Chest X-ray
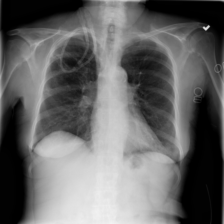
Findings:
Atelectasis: negative
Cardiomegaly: negative
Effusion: negative
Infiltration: negative
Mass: negative
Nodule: negative
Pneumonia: negative
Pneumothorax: negative
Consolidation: negative
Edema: negative
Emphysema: negative
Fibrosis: negative
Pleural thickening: negative
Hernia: negative